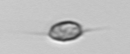
Label: Acanthoica_quattrospina